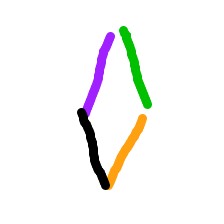
Shape: rhombus